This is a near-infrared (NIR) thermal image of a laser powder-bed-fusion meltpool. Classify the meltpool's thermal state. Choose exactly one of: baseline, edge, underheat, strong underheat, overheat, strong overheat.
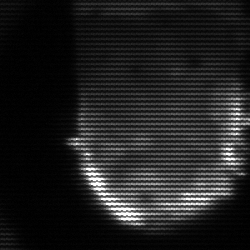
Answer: baseline